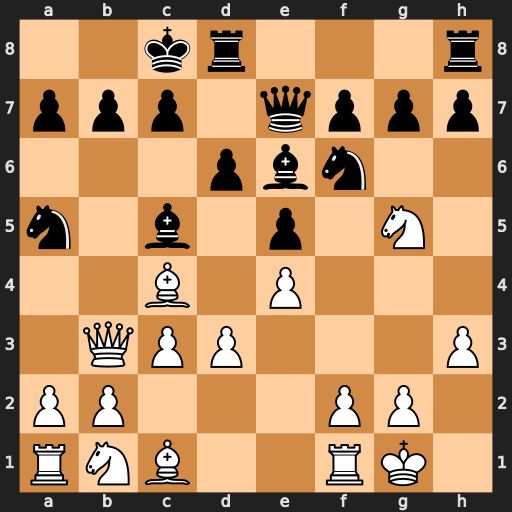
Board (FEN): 2kr3r/ppp1qppp/3pbn2/n1b1p1N1/2B1P3/1QPP3P/PP3PP1/RNB2RK1
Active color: w
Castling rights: -
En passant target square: -
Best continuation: Bxe6+ fxe6 Qxe6+